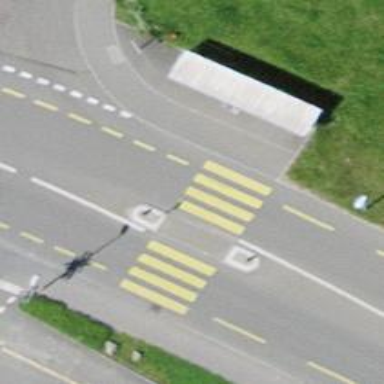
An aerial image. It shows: Marked road crossing with pedestrian island.